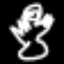
Label: angel